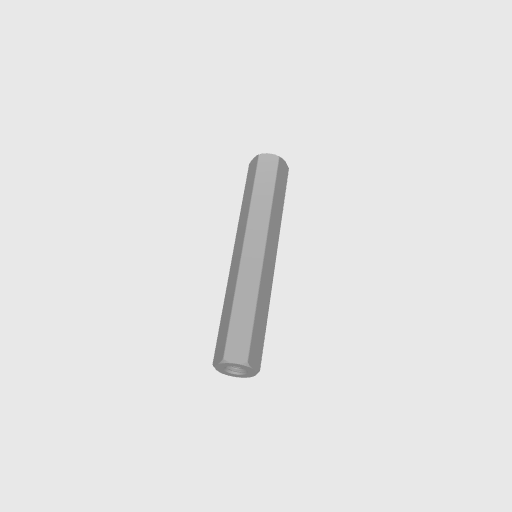
Part: Standoff8RID43